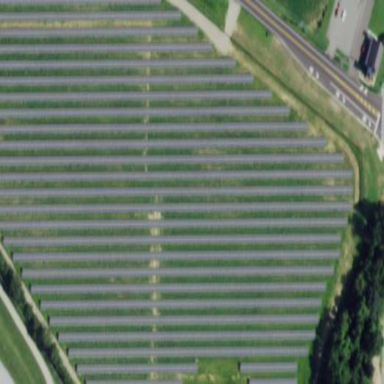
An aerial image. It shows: Solar power generator.